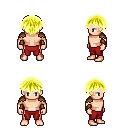
a pixel art fantasy rpg character, male body template, human, light skin, leather shoulder armor, red pants, gold short bangs hairstyle, leather bracers, four views (front, back, left, right), 2x2 character sprite sheet, small pixel art, hard edges, no anti-aliasing